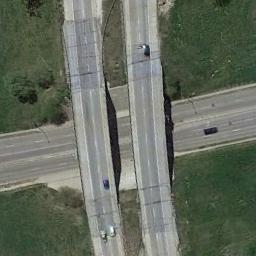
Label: overpass